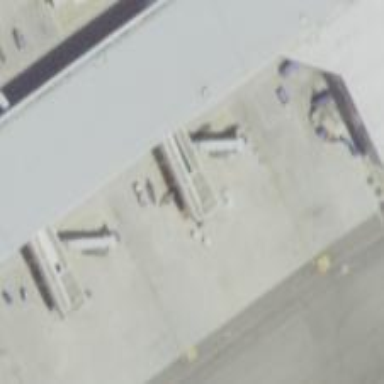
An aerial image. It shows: Airport gate.